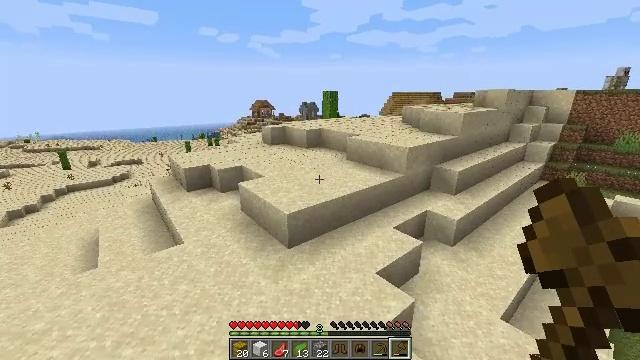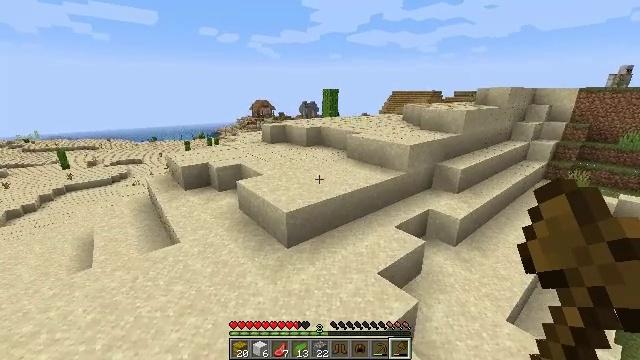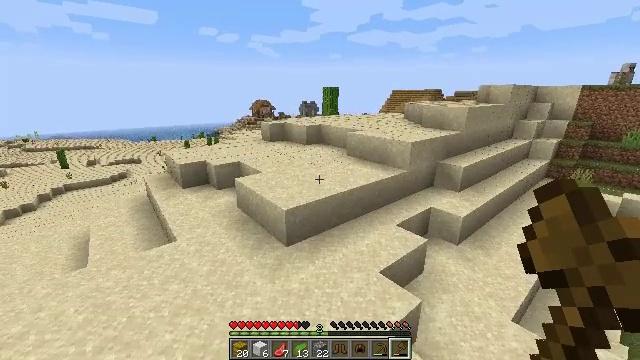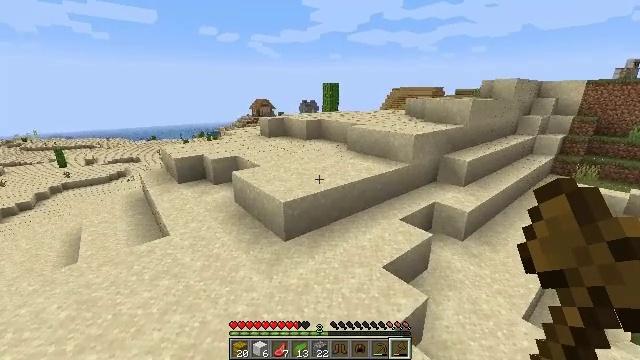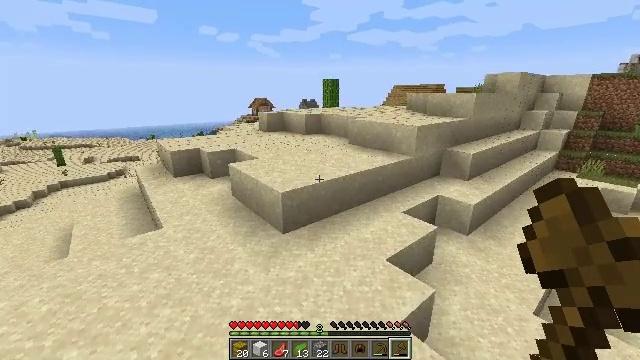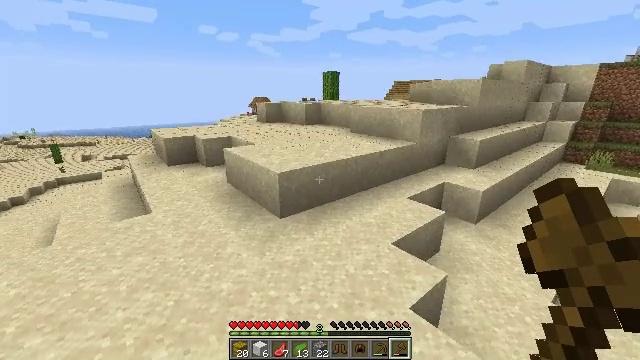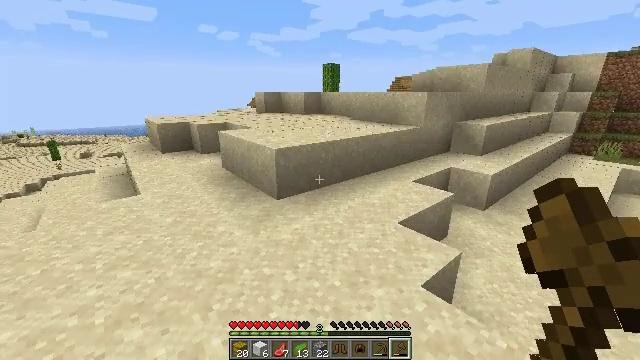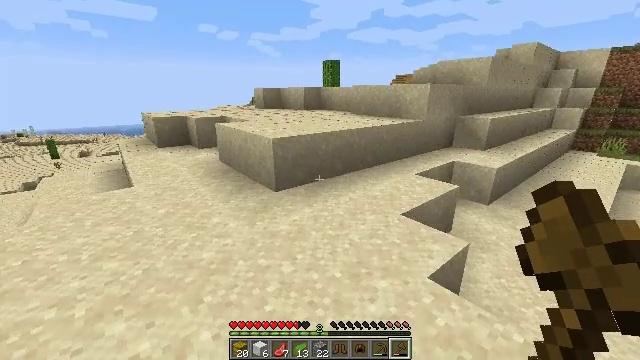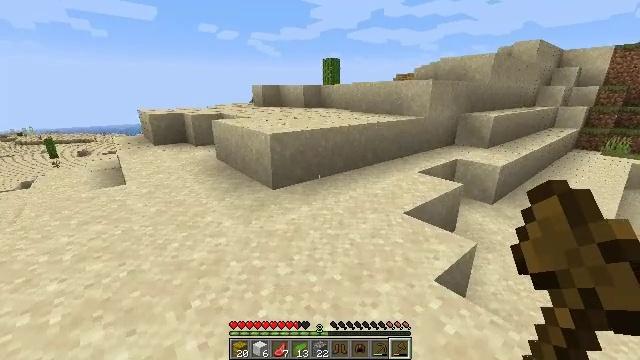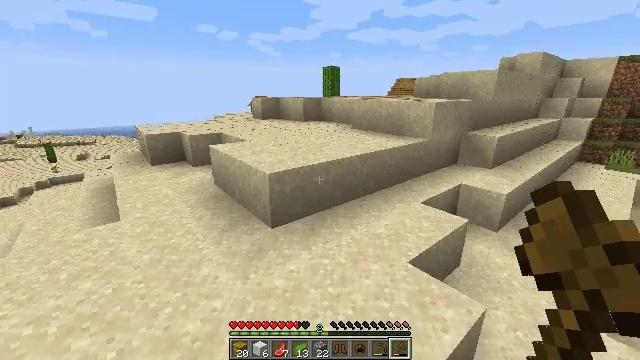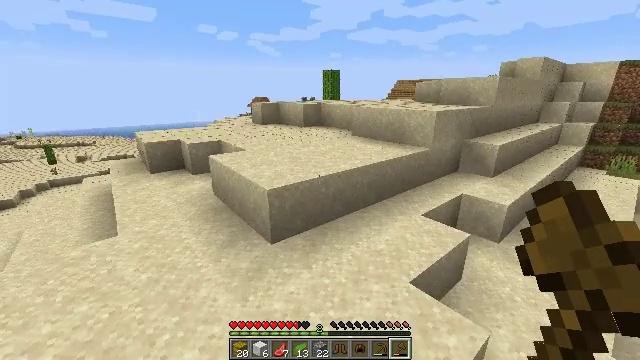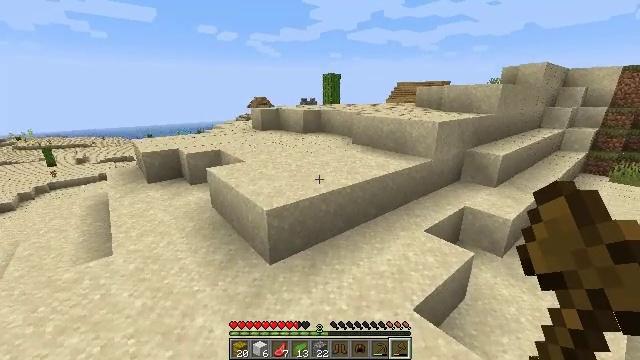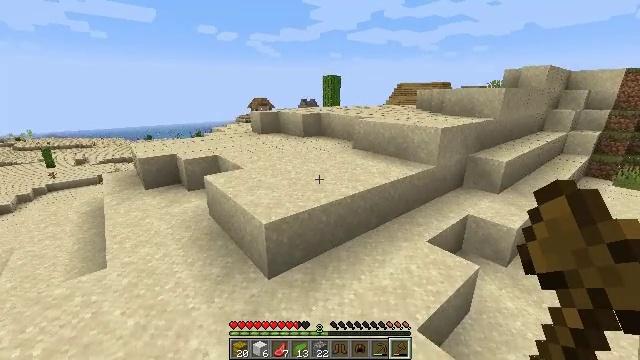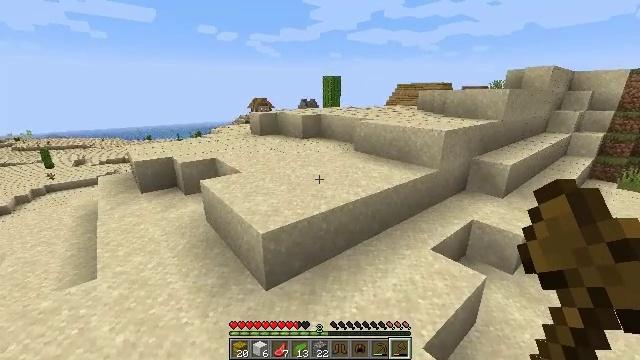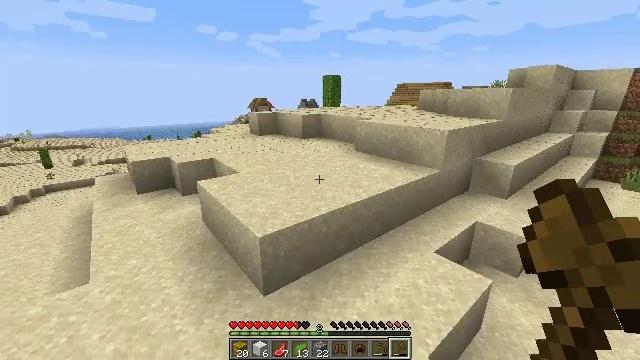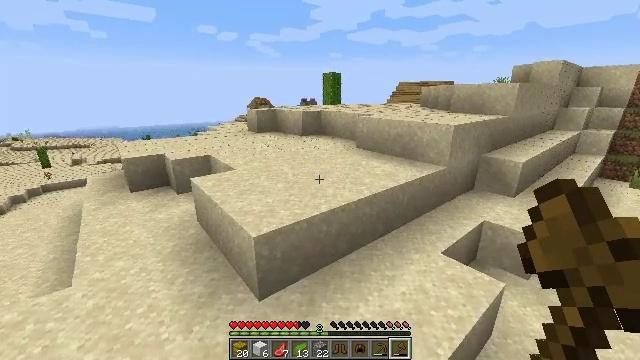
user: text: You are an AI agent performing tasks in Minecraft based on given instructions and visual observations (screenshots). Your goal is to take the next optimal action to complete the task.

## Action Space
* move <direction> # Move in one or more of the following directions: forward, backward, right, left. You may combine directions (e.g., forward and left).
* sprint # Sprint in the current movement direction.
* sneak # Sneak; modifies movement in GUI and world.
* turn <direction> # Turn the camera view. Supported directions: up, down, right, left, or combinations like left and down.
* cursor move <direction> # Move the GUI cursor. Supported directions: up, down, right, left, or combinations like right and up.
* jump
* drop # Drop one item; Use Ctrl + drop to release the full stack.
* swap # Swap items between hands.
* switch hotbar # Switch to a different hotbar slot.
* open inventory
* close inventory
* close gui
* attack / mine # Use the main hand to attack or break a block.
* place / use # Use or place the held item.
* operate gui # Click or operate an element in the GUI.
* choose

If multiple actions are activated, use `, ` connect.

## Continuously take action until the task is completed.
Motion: motion action
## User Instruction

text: Harvest the oxeye daisy.
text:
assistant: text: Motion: move forward, jump
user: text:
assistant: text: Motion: move forward, jump
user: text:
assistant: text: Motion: move forward, jump
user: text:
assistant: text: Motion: move forward, jump
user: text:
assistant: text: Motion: move forward, jump
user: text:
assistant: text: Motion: move forward, sprint, jump
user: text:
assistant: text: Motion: move forward, sprint, jump
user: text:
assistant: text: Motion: move forward, sprint, jump
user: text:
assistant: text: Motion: move forward, sprint, jump
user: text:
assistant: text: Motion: move forward, jump
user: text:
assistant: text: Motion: move forward, jump
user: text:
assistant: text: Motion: move forward, jump
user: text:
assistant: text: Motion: move forward, jump
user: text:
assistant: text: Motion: move forward, jump
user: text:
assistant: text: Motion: move forward, jump
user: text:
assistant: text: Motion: move forward, jump
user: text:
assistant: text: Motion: move forward, jump
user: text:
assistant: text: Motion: move forward, sprint, jump
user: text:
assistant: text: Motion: move forward, sprint, jump
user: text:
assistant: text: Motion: move forward, sprint, jump
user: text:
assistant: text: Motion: move forward, sprint, jump
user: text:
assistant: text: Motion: move forward, jump
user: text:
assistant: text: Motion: move forward, jump
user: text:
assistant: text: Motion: move forward, jump
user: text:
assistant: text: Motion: move forward, jump
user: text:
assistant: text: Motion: move forward, jump
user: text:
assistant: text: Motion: move forward, jump
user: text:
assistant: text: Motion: move forward, jump
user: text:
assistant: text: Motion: move forward, sprint, jump
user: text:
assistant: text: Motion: move forward, sprint, jump